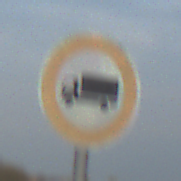
Verkehrszeichen: VerbotFuerKraftfahrzeugeUeberDreiKommaFuenfTonnen
Umgebung: Outdoor, Nature
Tageszeit: SunriseSunset
Wetter: PartlyCloudy
Licht: Natural
Jahreszeit: NotSpecified
Kontrast: MediumContrast